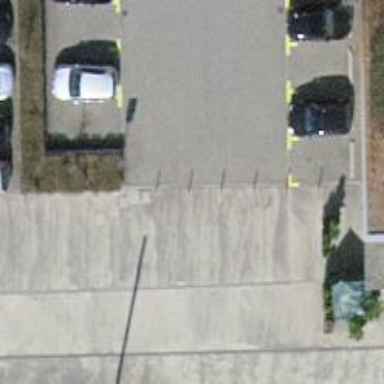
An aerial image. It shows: Bollard.